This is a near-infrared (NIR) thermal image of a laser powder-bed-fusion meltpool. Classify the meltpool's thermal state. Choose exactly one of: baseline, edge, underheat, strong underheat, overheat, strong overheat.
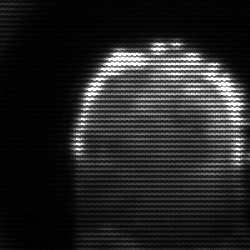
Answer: baseline